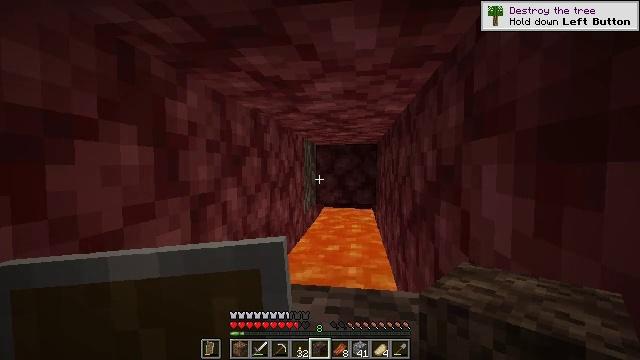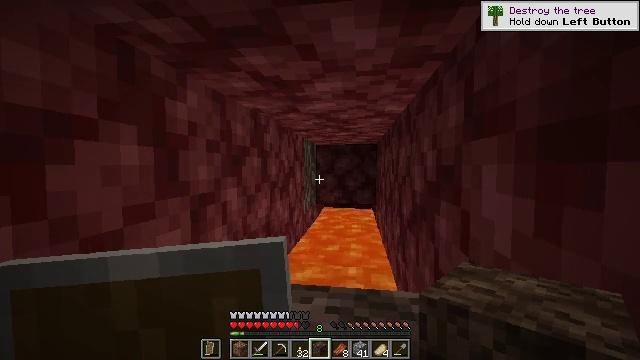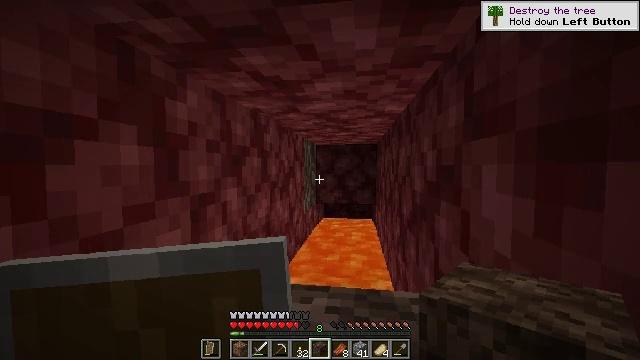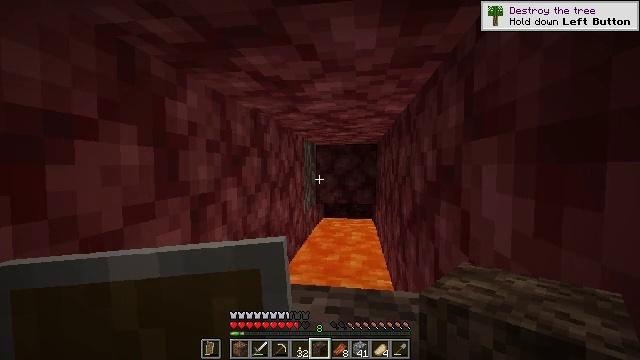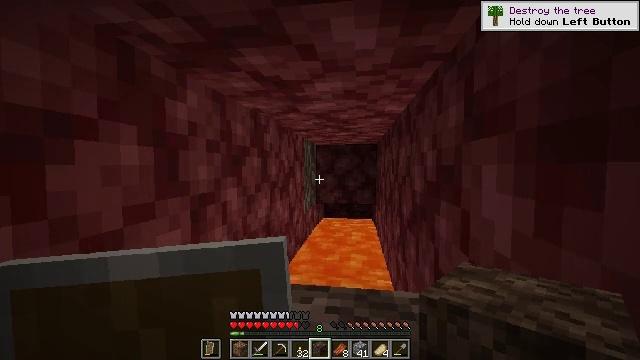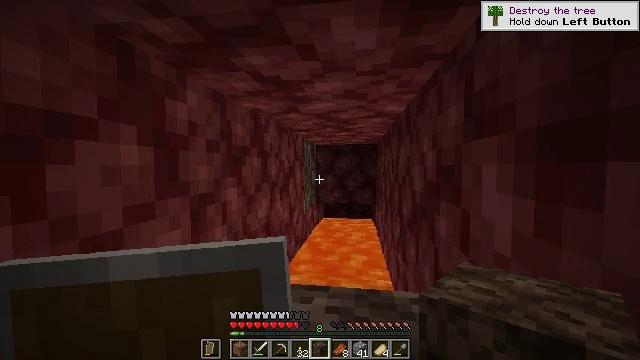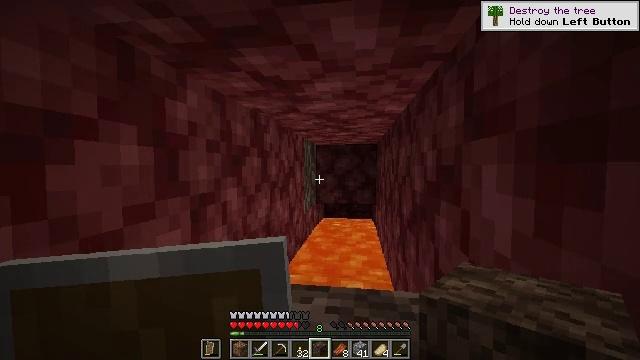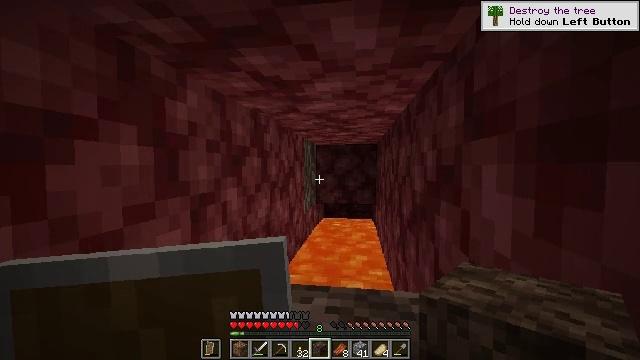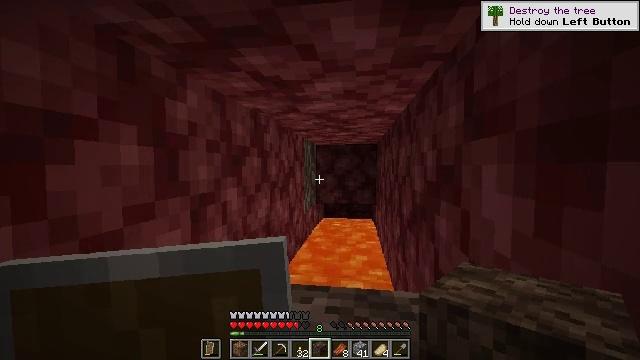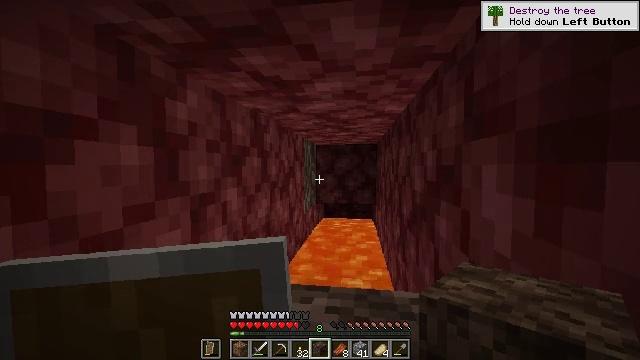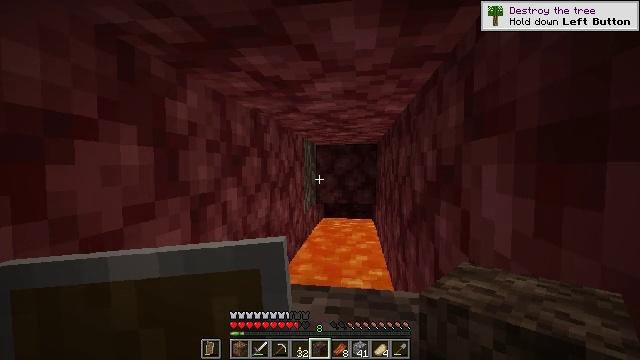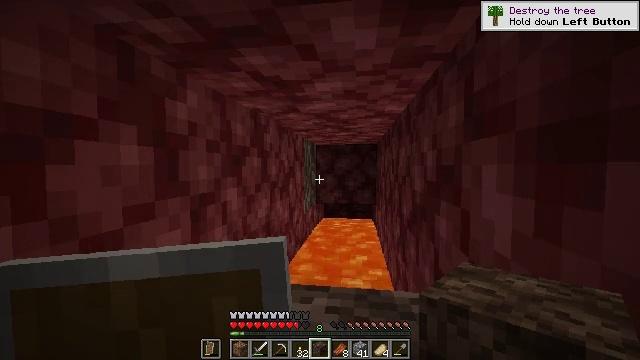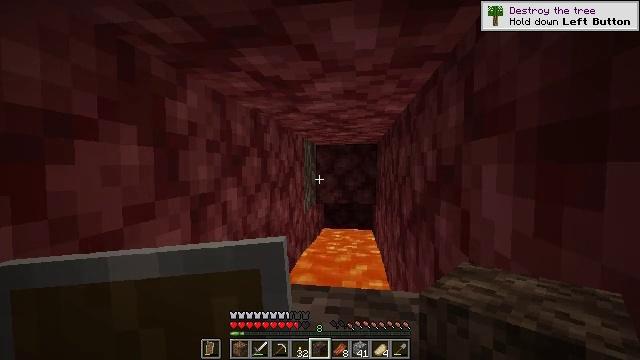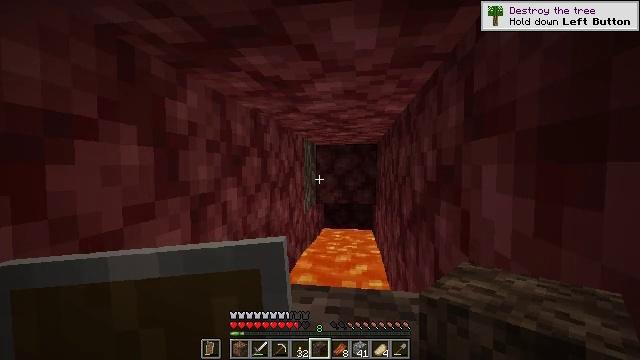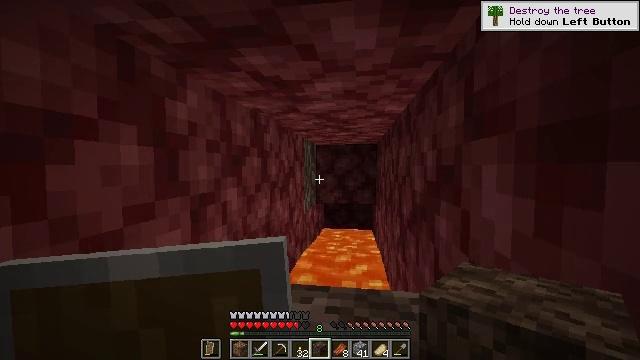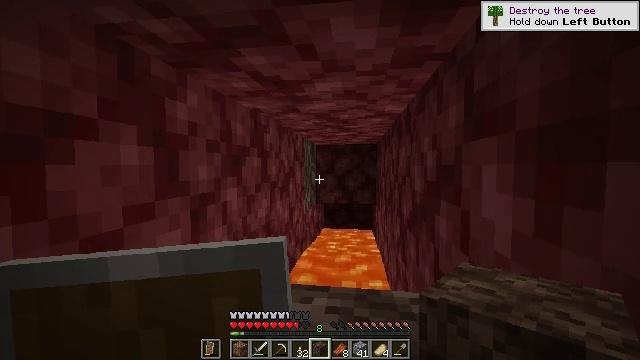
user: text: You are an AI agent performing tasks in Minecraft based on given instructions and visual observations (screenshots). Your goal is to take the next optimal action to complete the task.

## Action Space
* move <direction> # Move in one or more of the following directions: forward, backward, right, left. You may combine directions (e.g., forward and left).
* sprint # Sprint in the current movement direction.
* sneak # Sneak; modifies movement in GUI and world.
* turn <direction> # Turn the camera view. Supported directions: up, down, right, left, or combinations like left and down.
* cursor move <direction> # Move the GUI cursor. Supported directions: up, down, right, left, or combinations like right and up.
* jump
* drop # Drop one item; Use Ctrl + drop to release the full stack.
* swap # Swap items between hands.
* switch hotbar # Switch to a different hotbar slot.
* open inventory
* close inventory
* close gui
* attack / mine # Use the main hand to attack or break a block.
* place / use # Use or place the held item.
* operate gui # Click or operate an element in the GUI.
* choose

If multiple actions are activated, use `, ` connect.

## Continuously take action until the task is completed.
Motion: motion action
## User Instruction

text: Dig soul sand to use for potions.
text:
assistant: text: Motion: no_op
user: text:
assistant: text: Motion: no_op
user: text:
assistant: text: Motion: no_op
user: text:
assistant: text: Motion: no_op
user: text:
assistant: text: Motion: no_op
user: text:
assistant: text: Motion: no_op
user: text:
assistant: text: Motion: no_op
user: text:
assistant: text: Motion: no_op
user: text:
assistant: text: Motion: no_op
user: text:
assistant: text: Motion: no_op
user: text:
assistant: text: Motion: no_op
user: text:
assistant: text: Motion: no_op
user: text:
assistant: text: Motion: no_op
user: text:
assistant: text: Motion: no_op
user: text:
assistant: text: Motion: no_op
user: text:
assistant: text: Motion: no_op
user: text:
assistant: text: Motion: no_op
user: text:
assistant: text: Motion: no_op
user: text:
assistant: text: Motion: turn right and down
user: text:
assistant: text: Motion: turn right and down
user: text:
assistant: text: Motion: turn right and down
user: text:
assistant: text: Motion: no_op
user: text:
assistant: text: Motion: turn down
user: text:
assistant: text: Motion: no_op
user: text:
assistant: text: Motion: no_op
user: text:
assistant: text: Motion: turn down
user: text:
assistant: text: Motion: no_op
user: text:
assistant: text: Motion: turn down
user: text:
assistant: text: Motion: turn down
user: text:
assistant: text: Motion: turn left and down